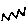
Label: zigzag